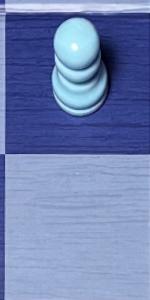
Label: Empty